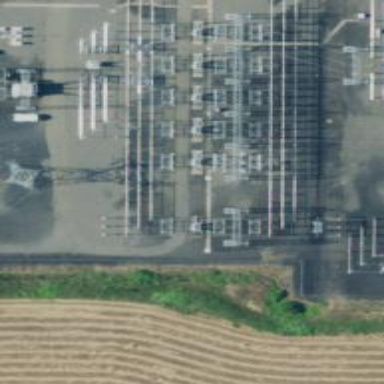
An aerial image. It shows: Outdoor power switch.